Question: I have to create a UIPickerView with 14-16 components. Everything initializes and works great, however, I get a weird black bar on the right (see image) that wastes already tight space.
Is there a way to get rid of it? Is there also a way to get rid of all black spacing between the components and gray lines inside the components?
Thank you.

'''
(UIView *)pickerView:(UIPickerView *)pickerView viewForRow:(NSInteger)row forComponent:
(NSInteger)component reusingView:(UIView *)view
{
UILabel *label = [[UILabel alloc] initWithFrame:CGRectMake(0, 0, 30, 30)];
[label setText:[numArray objectAtIndex:row]];
[label setTextAlignment:UITextAlignmentCenter];
[label setFont:[UIFont boldSystemFontOfSize:14]];
[label setBackgroundColor:[UIColor clearColor]];
return label;
}
'''
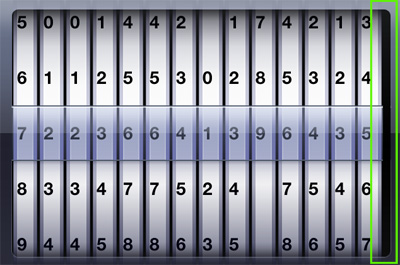
Answer: What is the width of your picker views? How did you set the width?
Is width fixed or did you use something like
(landscape mode in mind)
'CGRectGetHeight([UIScreen mainScreen].applicationFrame) // use this as width in landscape mode'
Then you would divide that width with number of picker views (14-16).
With that width of picker views you shouldnt have that black bar.
If you did do what i just wrote already, and i guess you did,
then that may be status bar space if you created all that programatically (as you have).
When creating ui components outside storyboards, some components position themselves at 0.0f, 20.0f for status bar. Some of them are UINavigationController.